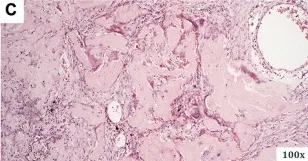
Microscopic views of slides in haematoxylin-eosin staining. Microscopically, cross-sections of the lung tissue with a defined nodular focus produced by an amorphous eosinophilic matrix (typical for the morphology of the amyloid deposits). Black arrow-the main part of the amyloidoma mass (with numerous calcifications), green arrow-residual lung tissue.
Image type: pathology (h&e)